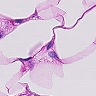
Metastatic tissue present: no